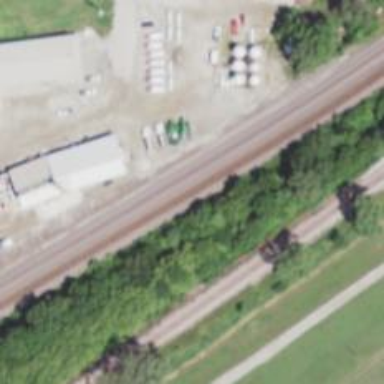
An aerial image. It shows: Railway track.